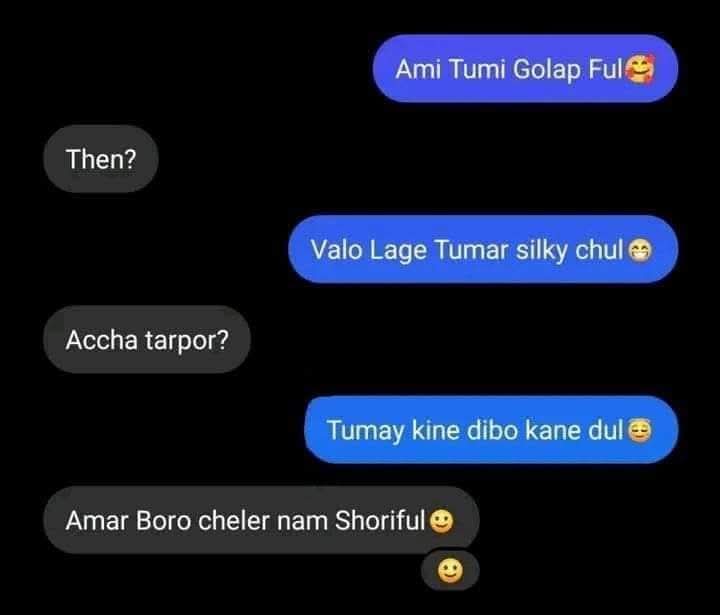
Text: Ami Tumi Golap Ful
Then?
Valo Lage Tumar silky chul
Accha tarpor?
Tumay kine dibo kane dul
Amar Boro cheler nam Shoriful
Label: Non Hate